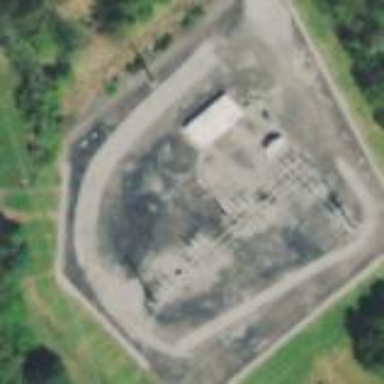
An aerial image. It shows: Power substation.